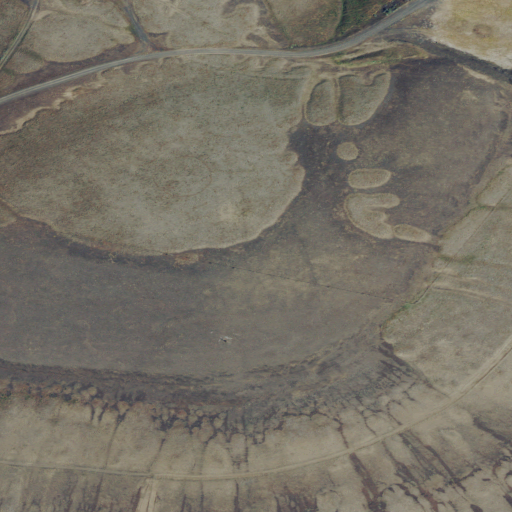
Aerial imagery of mountain in Oregon named Black Butte containing grassland and shrub